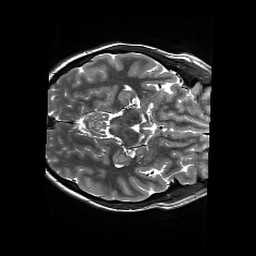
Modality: T2w
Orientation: axial
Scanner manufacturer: siemens
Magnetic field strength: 3 T
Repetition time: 13.52 s
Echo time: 0.088 s